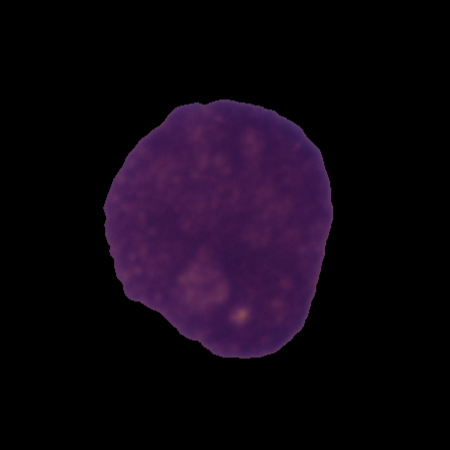
Label: cancer